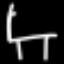
Label: chair